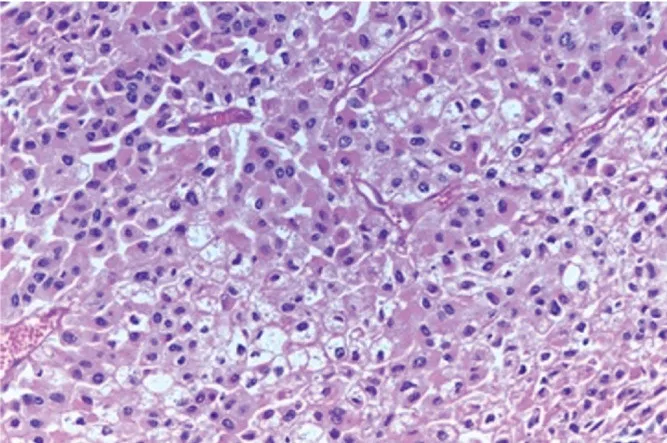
Histopathology of the mass showing a diffuse sheet-like growth pattern with a compact eosinophilic cytoplasm throughout, resembling oncocytic cells.
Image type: pathology (h&e)